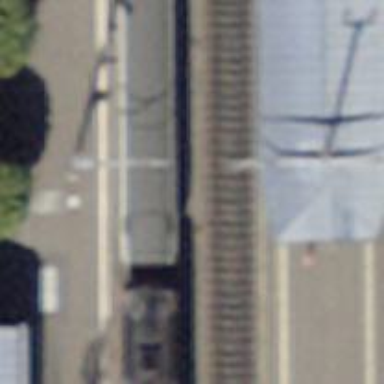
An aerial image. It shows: Railway stop with public transport stop position.